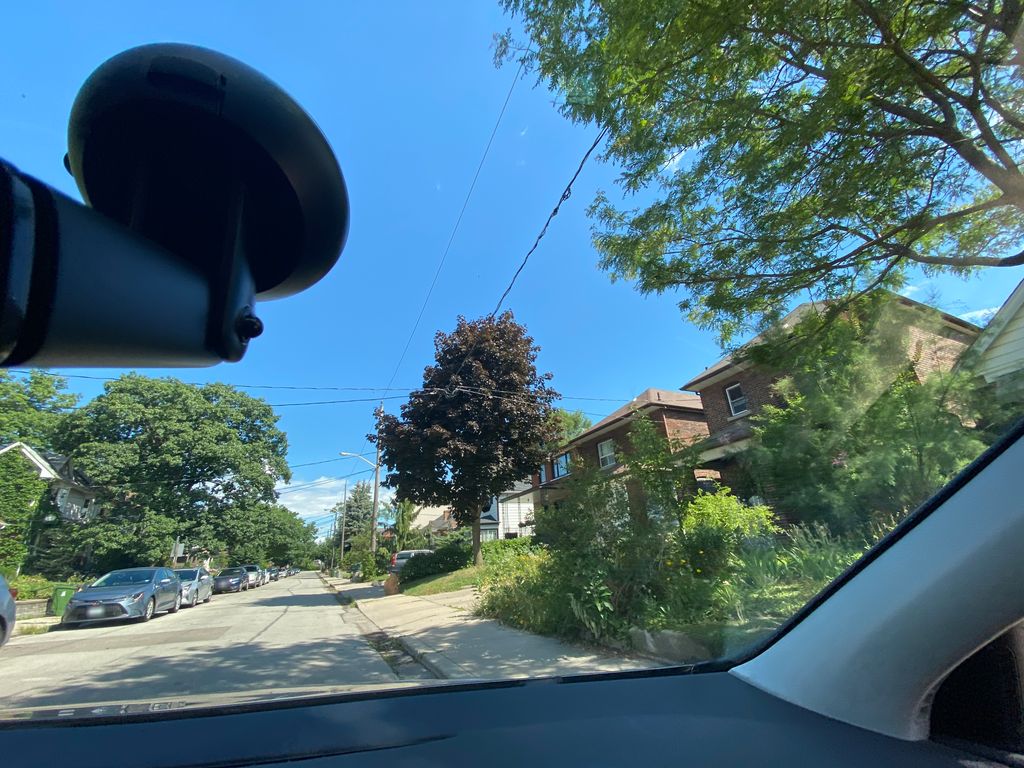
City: toronto